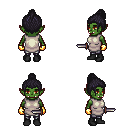
a pixel art fantasy rpg character, female body template, orc, green skin, white tunic, metal pants, raven short topknot hairstyle, gold gloves, black shoes, dagger, four views (front, back, left, right), 2x2 character sprite sheet, small pixel art, hard edges, no anti-aliasing